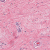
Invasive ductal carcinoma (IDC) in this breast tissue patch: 0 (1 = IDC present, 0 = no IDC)